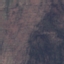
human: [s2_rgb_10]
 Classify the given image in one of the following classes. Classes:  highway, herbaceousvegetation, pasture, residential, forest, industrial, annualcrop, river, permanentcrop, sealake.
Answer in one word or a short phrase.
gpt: HerbaceousVegetation